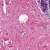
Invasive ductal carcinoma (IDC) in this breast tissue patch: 0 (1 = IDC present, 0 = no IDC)